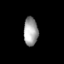
Tissue: skin
Cell type: Others
Senescence score: 0.6892
Nuclear area (px): 398
Mean DAPI intensity: 159.809